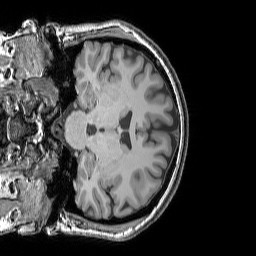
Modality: T1w
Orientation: coronal
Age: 27
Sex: female
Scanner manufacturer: siemens
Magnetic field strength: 3 T
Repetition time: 1.9 s
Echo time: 0.00444 s